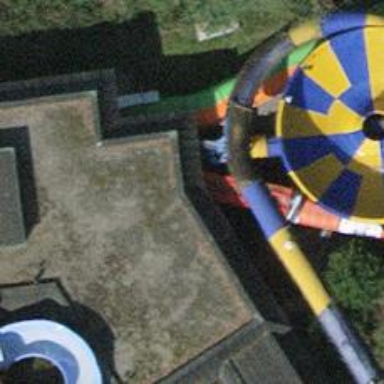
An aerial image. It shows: Water slide attraction.